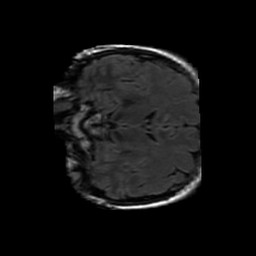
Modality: FLAIR
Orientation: coronal
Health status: ill
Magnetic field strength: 3 T